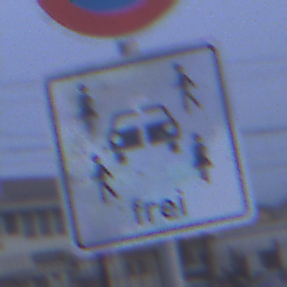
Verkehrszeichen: CarsharingfahrzeugeFrei
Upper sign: EingeschraenktesHalteverbot
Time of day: SunriseSunset
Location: Outdoor (Urban)
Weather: Overcast
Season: NotSpecified
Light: Natural